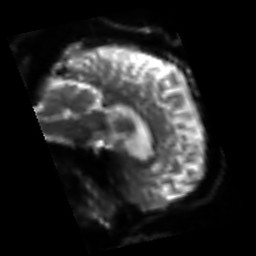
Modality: sbref
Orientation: sagittal
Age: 78
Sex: male
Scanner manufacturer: siemens
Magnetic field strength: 3 T
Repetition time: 3.2 s
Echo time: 0.081 s